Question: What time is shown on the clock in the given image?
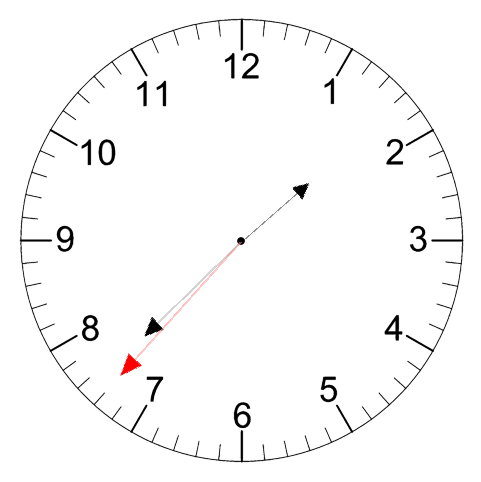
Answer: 01:37:37